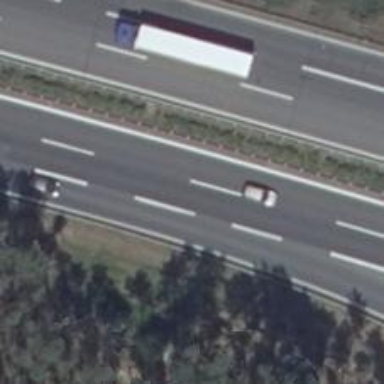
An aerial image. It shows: Motorway junction.